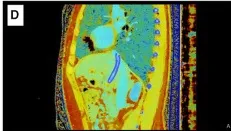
Imaging data. (D) Sagittal effective atomic number map on postoperative CT.
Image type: radiology (ct)